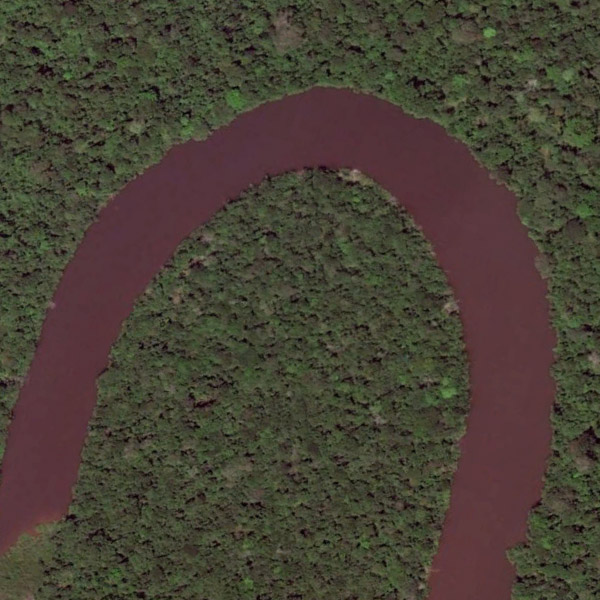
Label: River